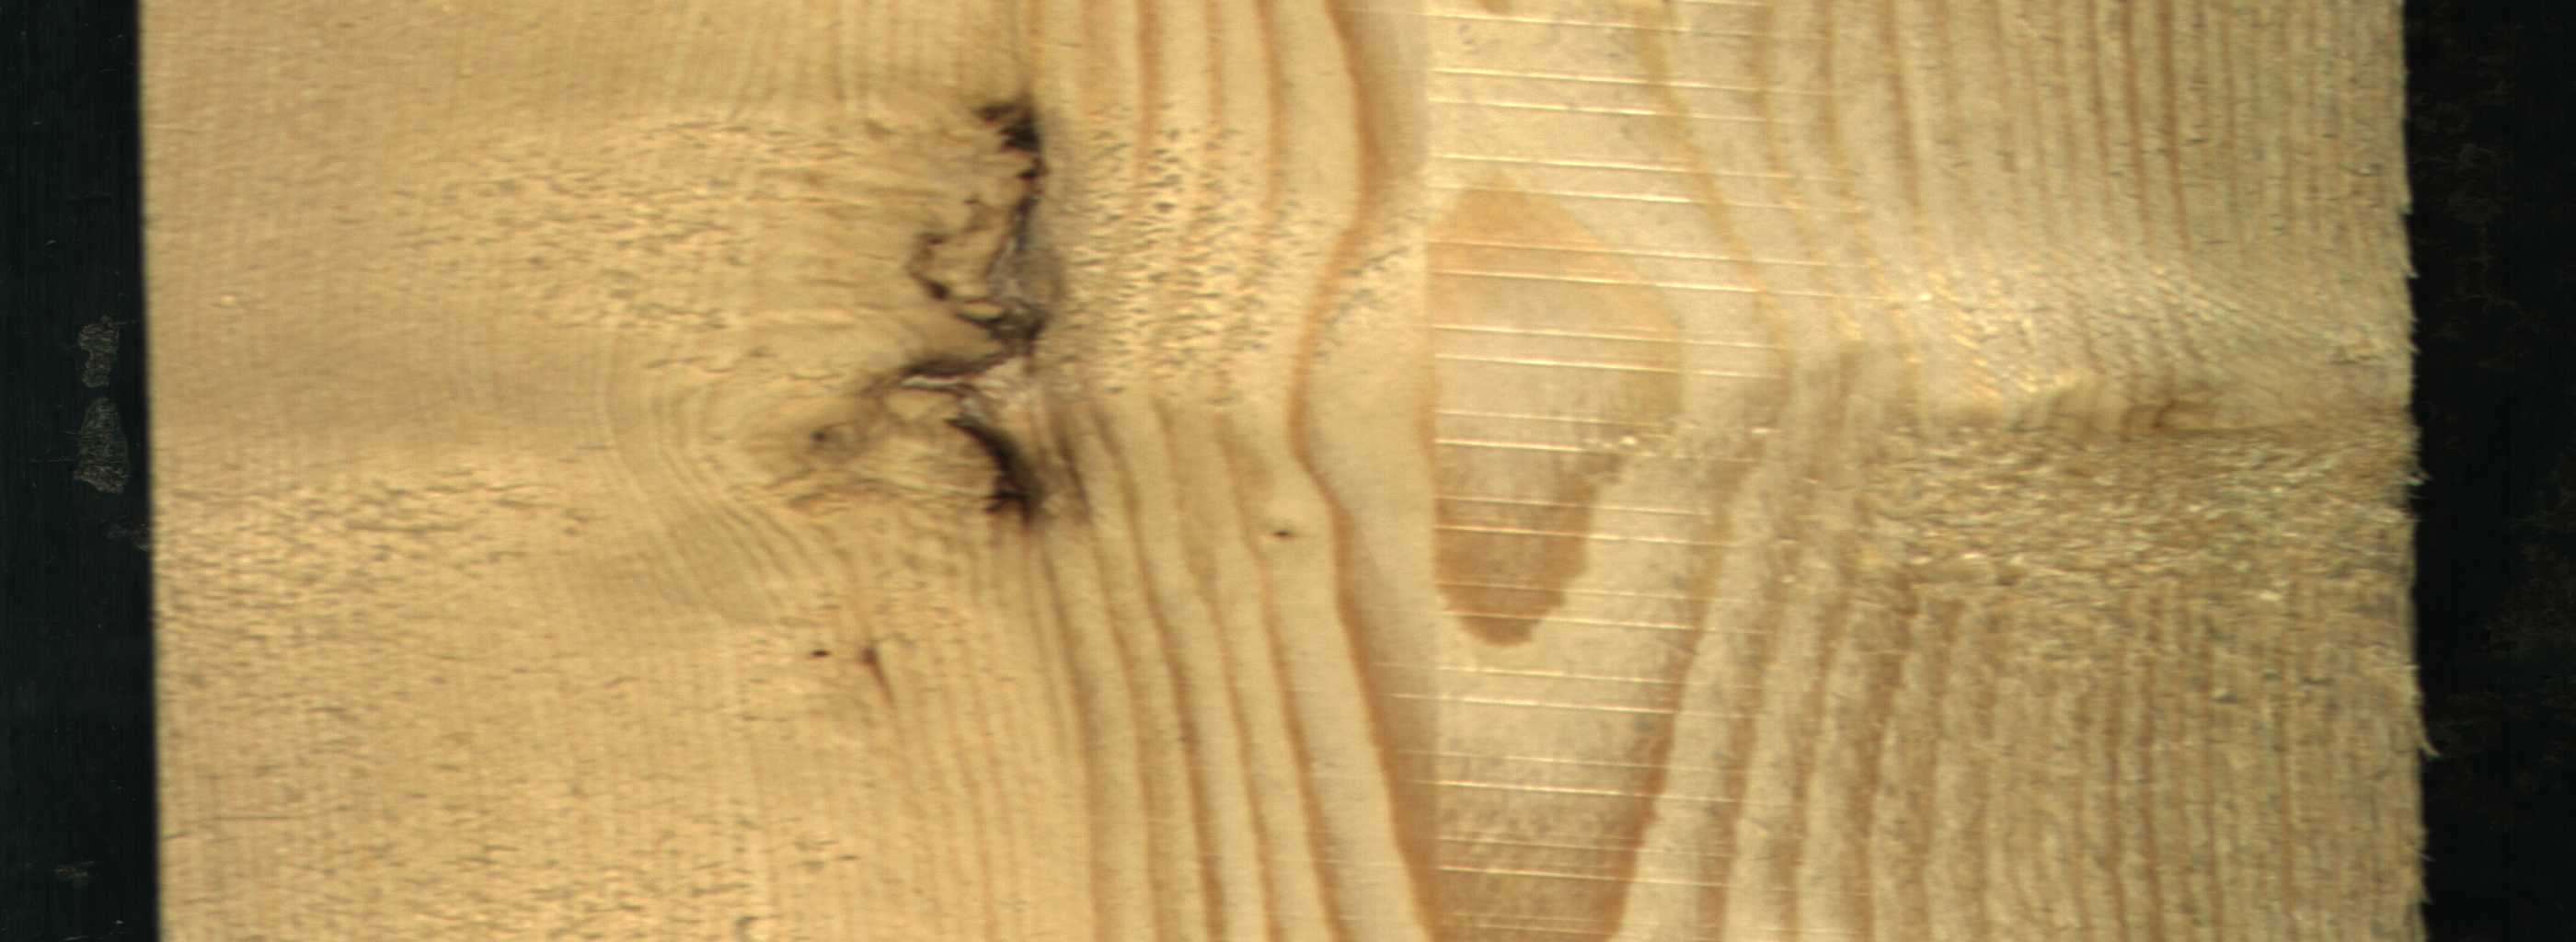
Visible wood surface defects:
Dead_Knot
Dead_Knot
Live_Knot